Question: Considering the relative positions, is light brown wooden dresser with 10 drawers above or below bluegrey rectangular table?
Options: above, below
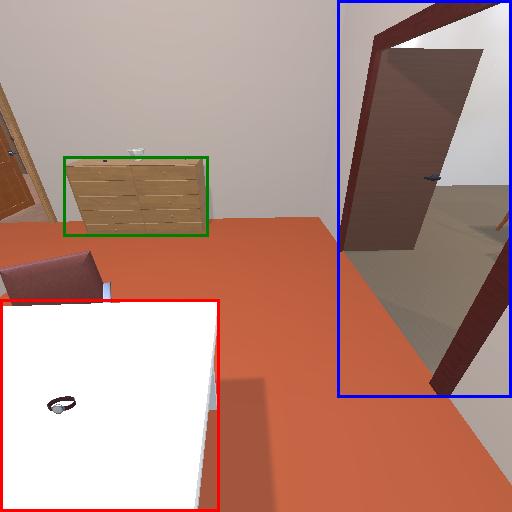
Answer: above